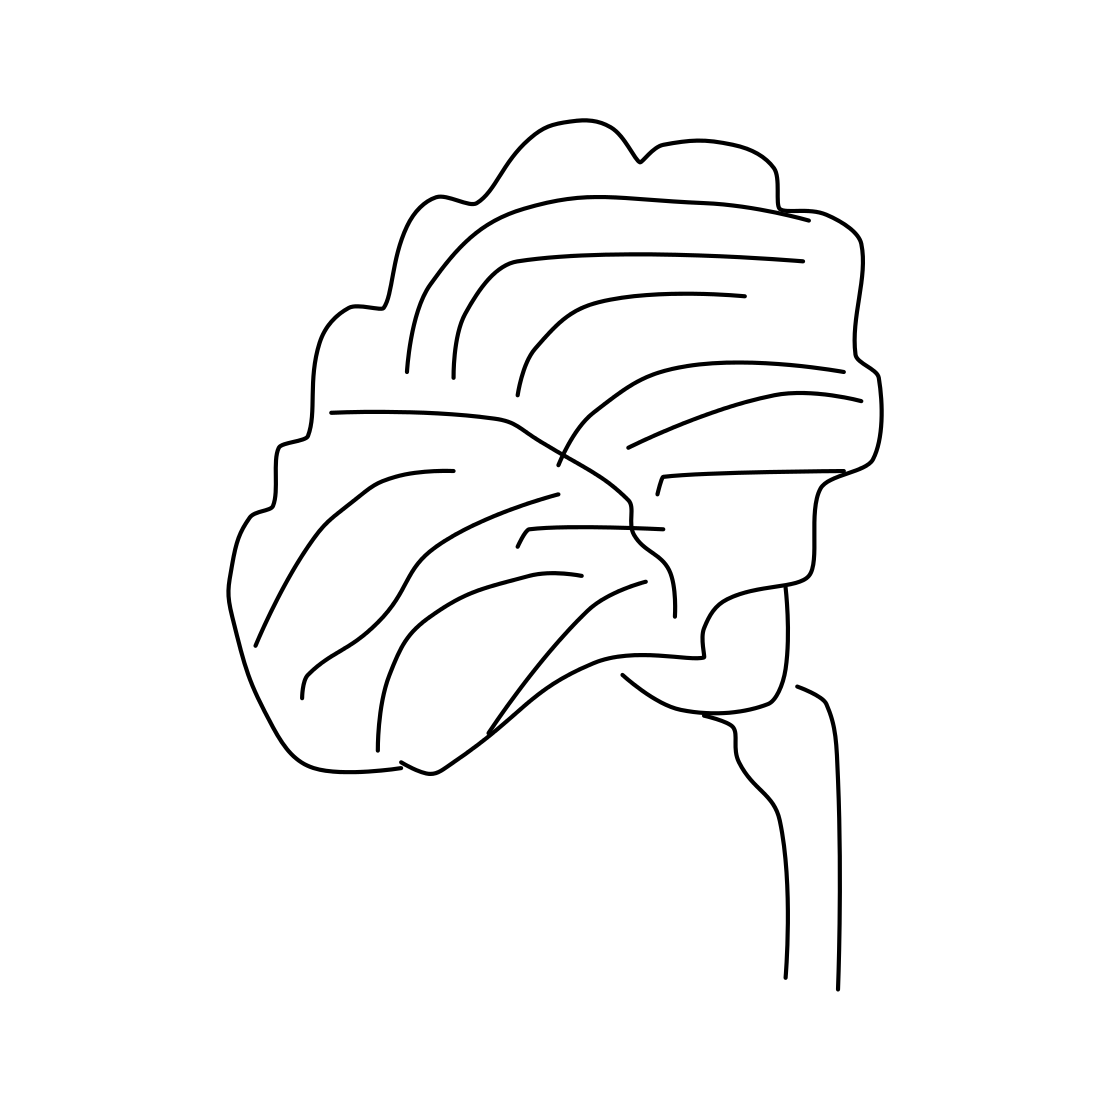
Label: brain